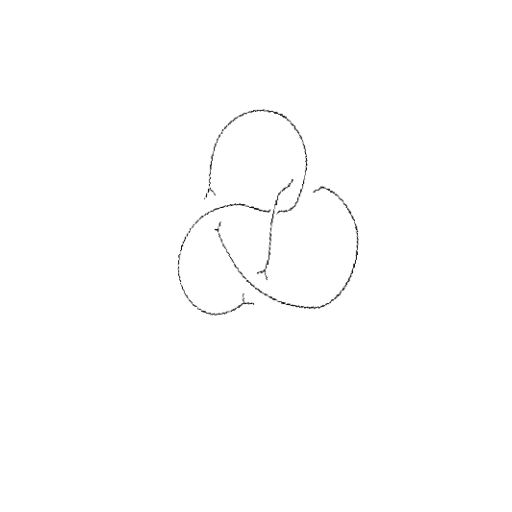
Crossing number: 4